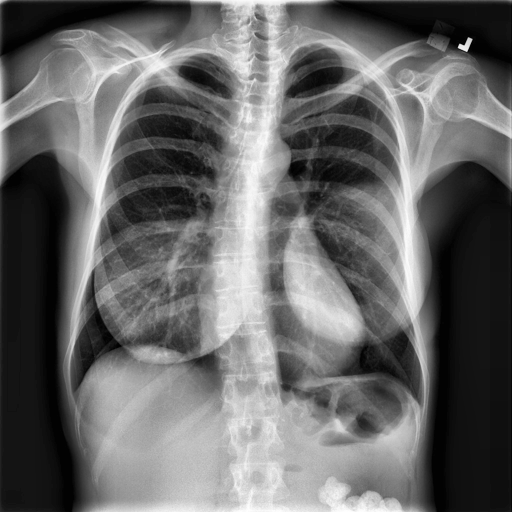
Finding: NORMAL